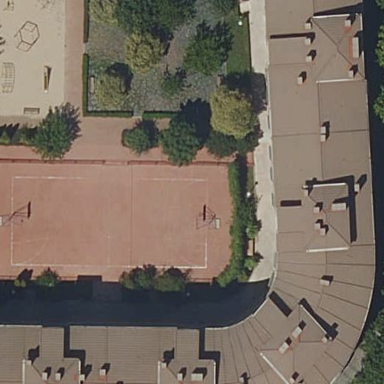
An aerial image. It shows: Basketball court on pitch.